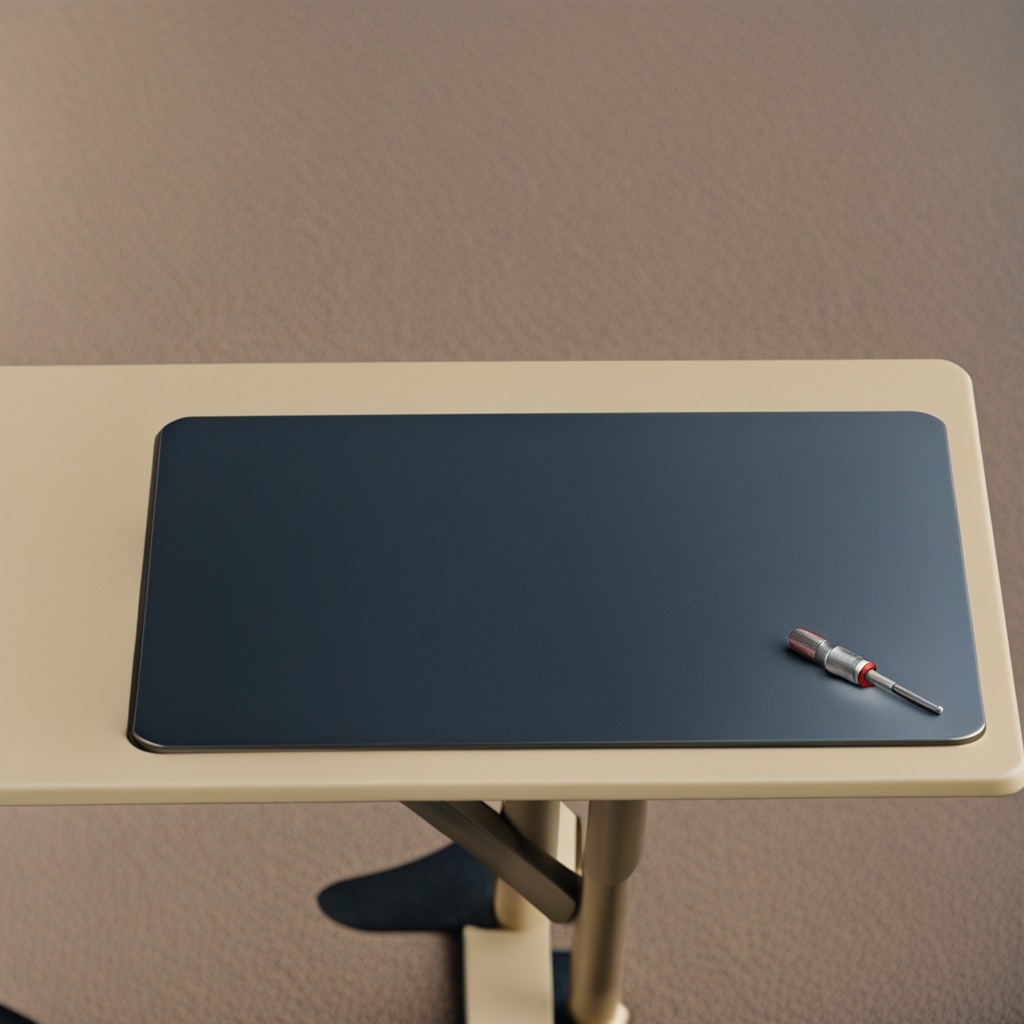
A screwdriver is lying on a clean utility table in a temporary outdoor tool station afternoon light present textured surface